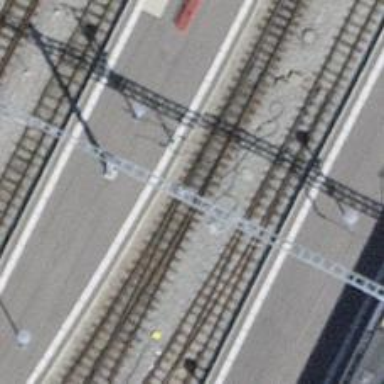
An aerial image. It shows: Railway switch.